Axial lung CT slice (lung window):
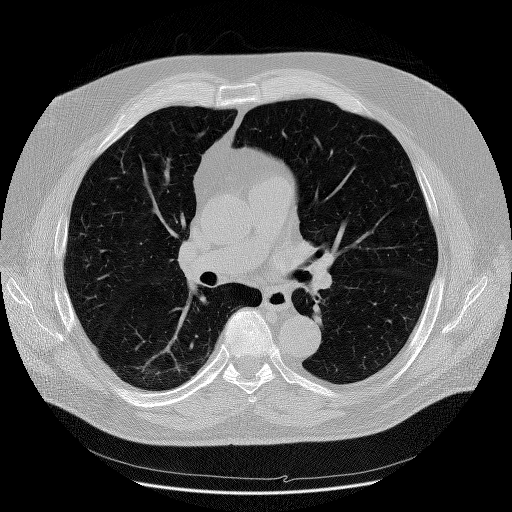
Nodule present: no